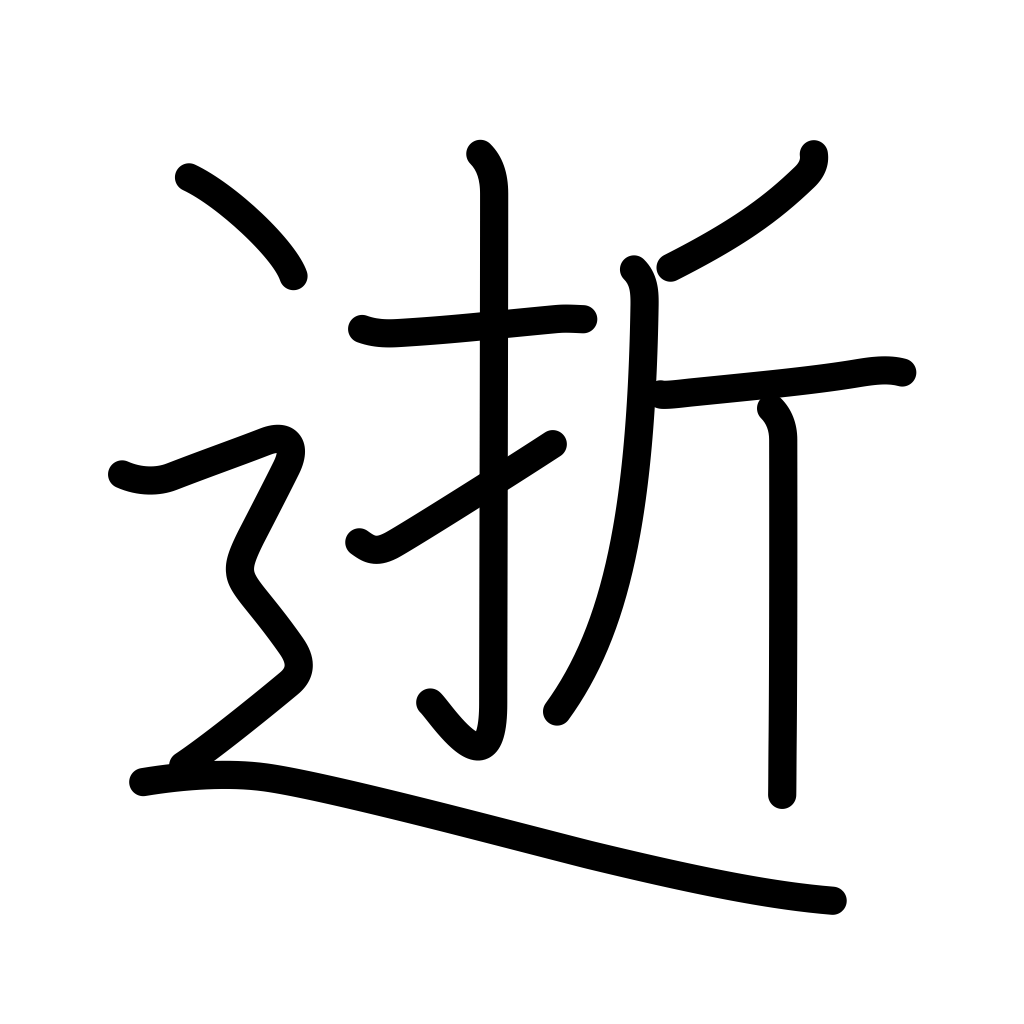
Meaning: departed, die